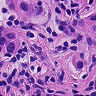
Metastatic tissue present: yes